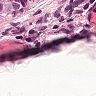
Metastatic tissue present: yes